Here is a 2-D grayscale rendering of raw bearing vibration samples (signal-to-image). Classify the bearing condition as one of: normal, inner_race, outer_race, ball.
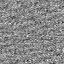
Answer: outer_race